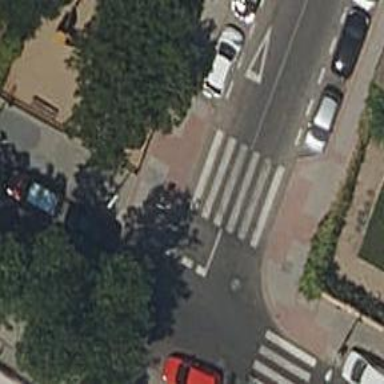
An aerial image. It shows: Asphalt footway with uncontrolled crossing. The crossing has markings.